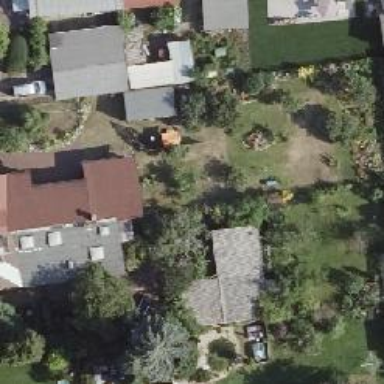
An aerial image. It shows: Semi-detached house.